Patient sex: M
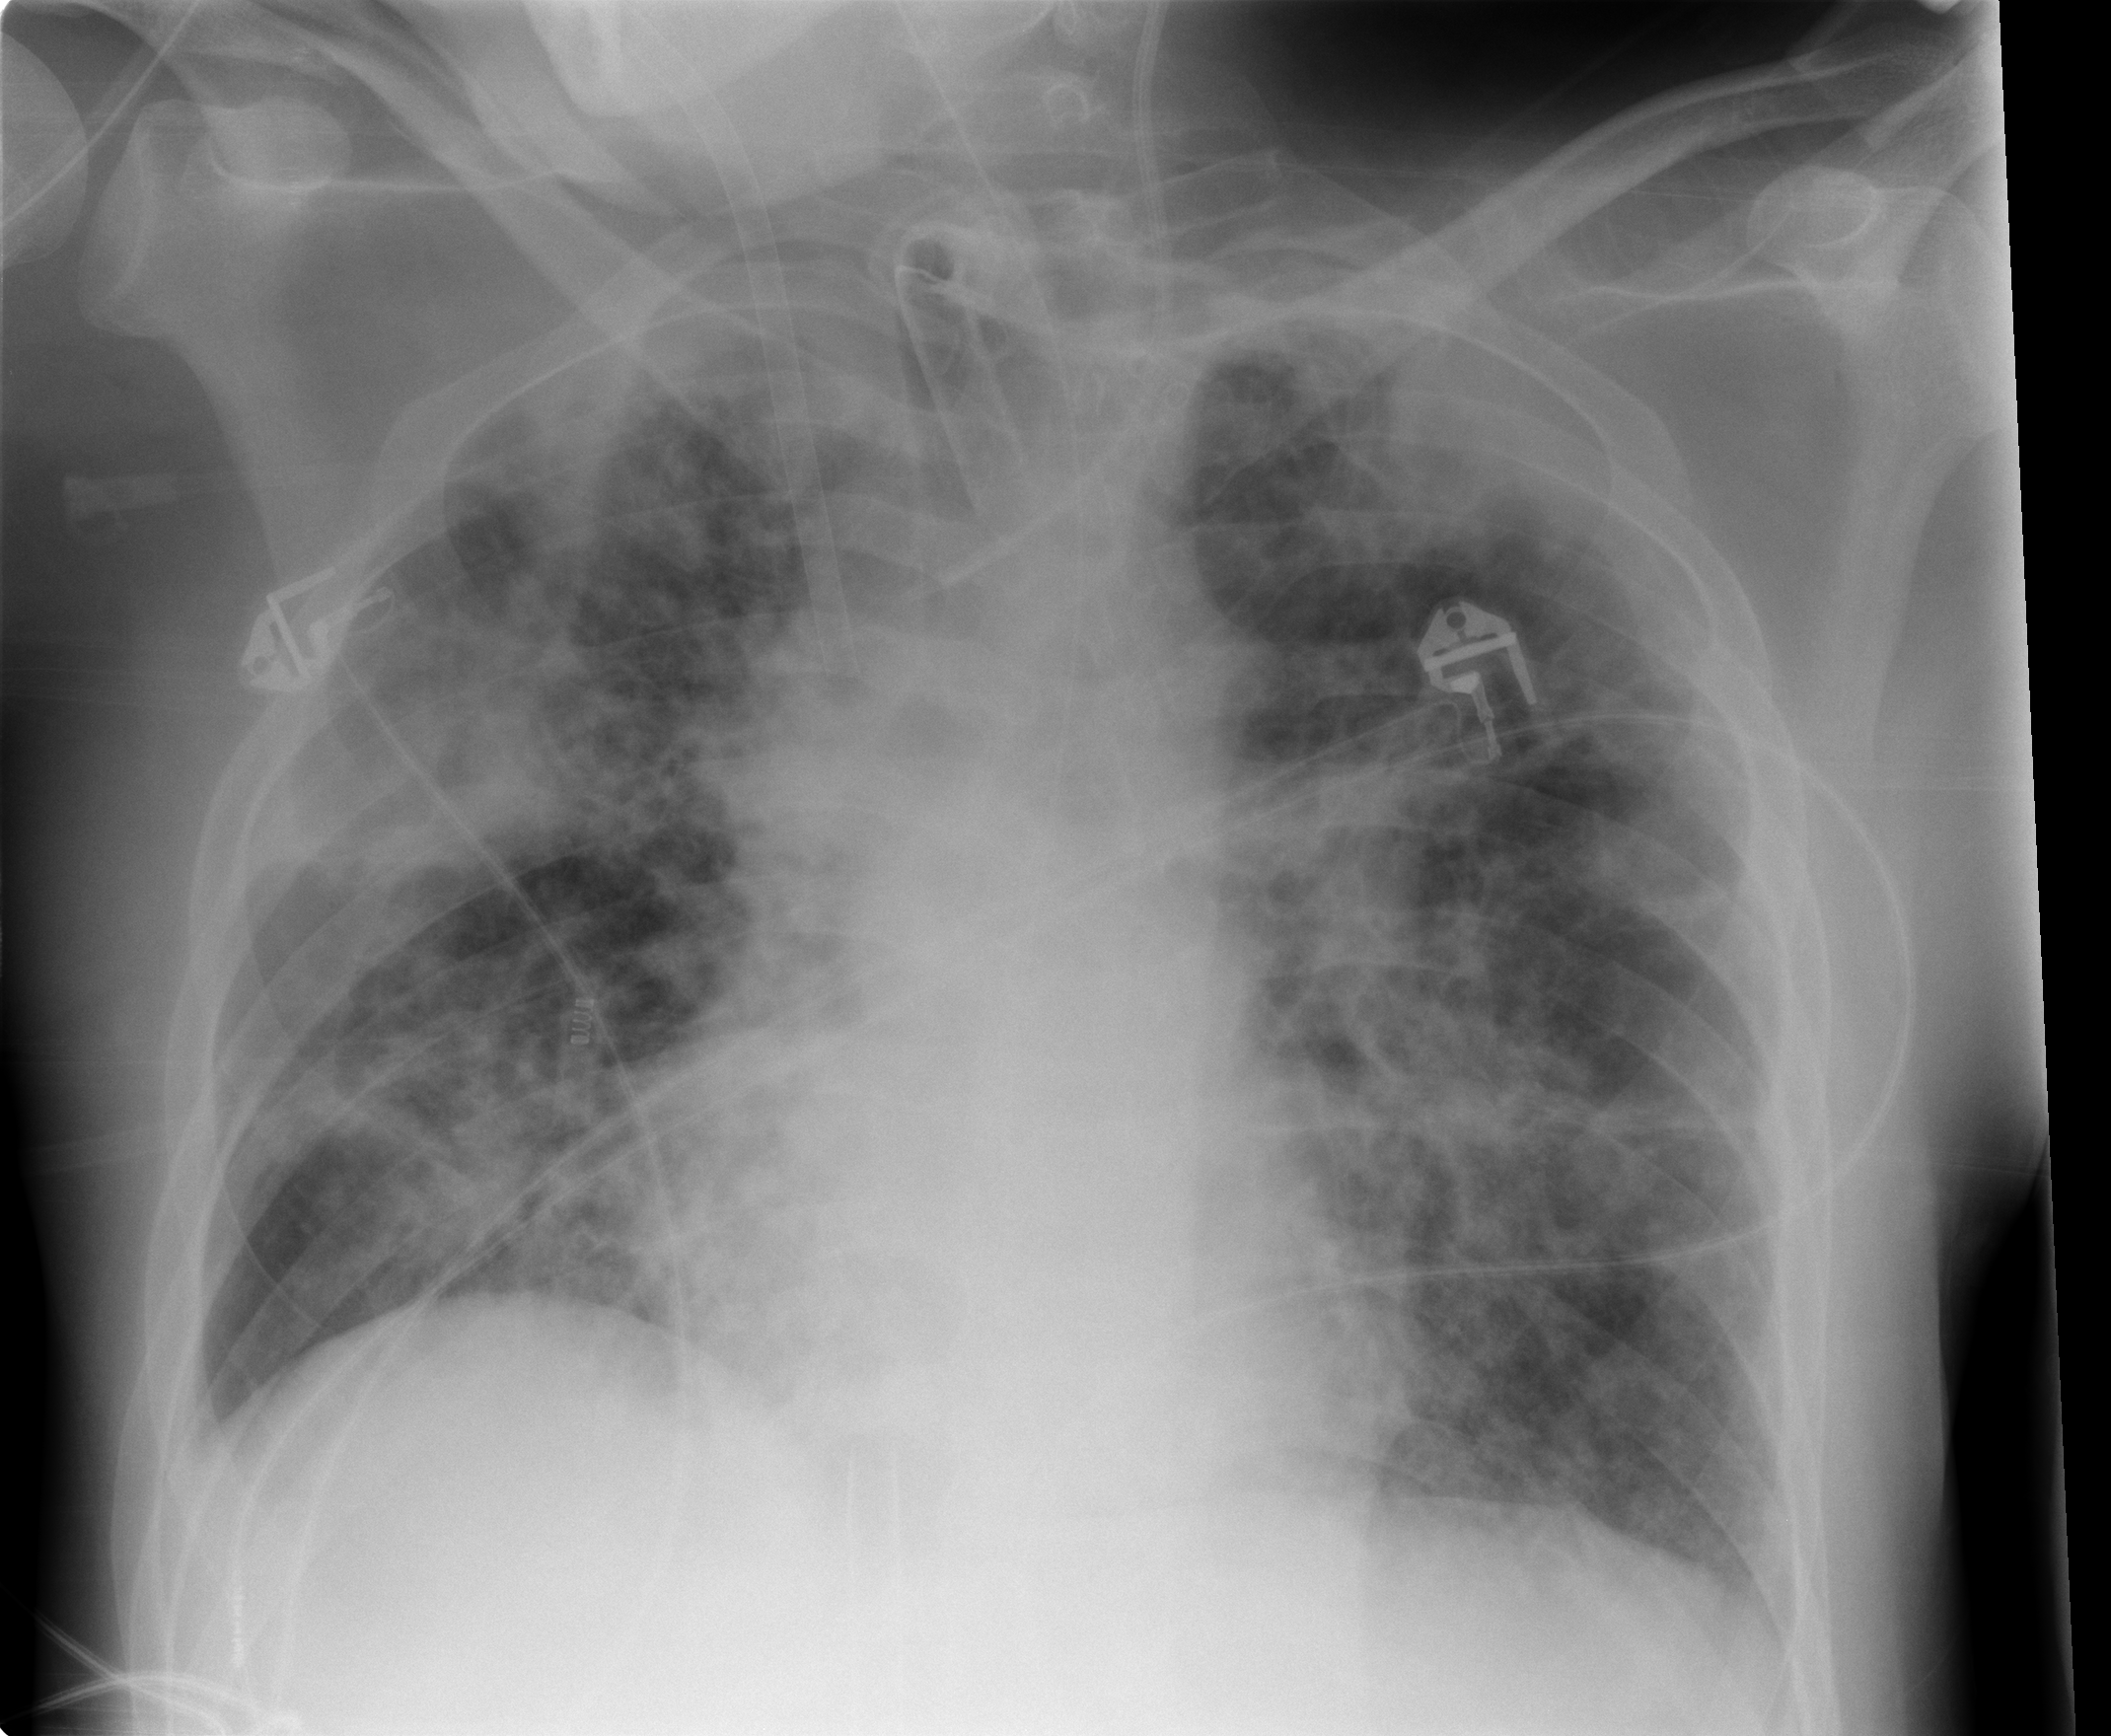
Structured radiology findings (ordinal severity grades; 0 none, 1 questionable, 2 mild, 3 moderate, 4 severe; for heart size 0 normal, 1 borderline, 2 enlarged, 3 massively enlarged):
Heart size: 0
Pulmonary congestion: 3
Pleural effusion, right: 0
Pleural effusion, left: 0
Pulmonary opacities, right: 4
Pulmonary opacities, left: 4
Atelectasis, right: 3
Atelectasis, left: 3